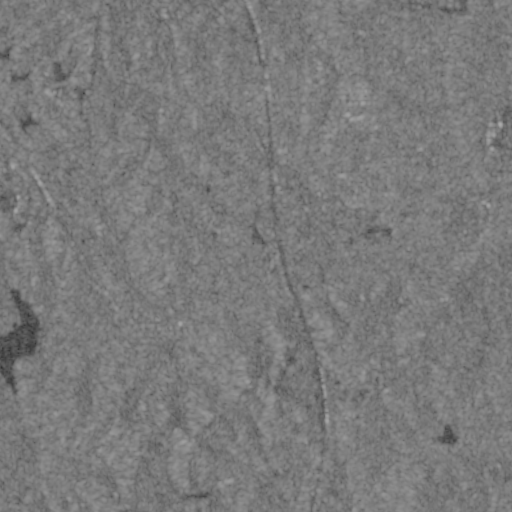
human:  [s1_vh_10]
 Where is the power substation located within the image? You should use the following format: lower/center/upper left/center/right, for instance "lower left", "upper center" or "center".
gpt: The power substation is located in the upper right of the image.
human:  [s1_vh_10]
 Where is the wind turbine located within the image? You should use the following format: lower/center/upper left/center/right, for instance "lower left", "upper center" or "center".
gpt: The wind turbine is located in the lower left of the image.
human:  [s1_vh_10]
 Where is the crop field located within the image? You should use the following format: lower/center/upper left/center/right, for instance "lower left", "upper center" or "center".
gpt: There is no crop field in the image.

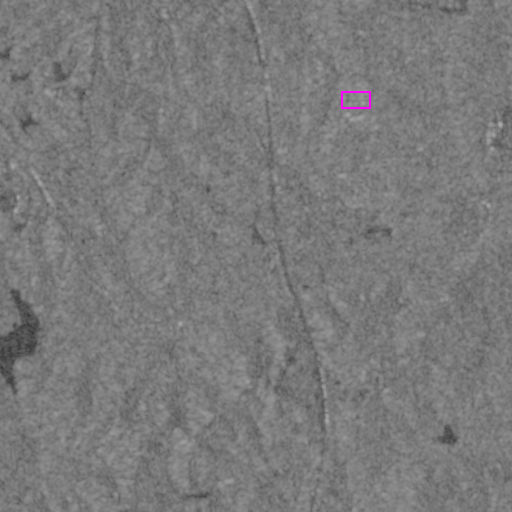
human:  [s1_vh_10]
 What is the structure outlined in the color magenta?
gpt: The structure outlined in magenta is a power substation.
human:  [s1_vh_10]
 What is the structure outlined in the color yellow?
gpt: There is no yellow outline.